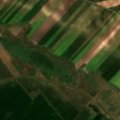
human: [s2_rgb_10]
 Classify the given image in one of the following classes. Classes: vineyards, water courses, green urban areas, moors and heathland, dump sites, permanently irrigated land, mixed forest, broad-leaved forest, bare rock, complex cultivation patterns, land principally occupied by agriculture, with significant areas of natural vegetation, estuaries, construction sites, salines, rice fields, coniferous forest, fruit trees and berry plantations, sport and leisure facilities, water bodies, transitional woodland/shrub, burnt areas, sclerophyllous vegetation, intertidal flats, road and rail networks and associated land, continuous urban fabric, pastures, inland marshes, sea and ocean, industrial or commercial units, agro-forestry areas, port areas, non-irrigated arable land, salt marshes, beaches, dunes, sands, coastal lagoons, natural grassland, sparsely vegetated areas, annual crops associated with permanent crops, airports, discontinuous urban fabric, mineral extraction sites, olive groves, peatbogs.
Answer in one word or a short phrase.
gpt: non-irrigated arable land, natural grassland